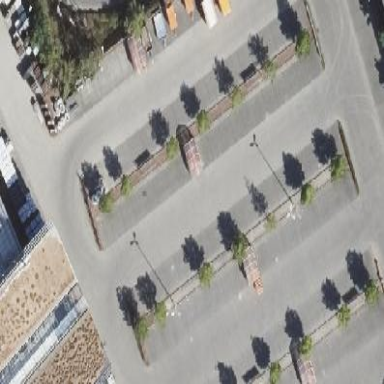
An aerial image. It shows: Parking space.